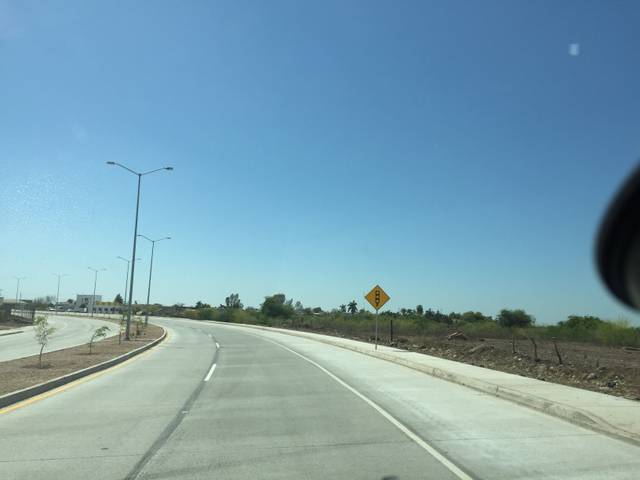
Region: Mexico
Coordinates: 27.051, -109.468